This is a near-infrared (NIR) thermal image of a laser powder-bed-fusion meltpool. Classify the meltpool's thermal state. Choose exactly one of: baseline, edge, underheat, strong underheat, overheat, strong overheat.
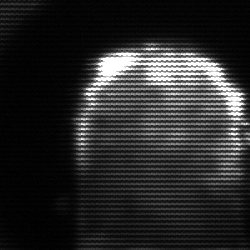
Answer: baseline